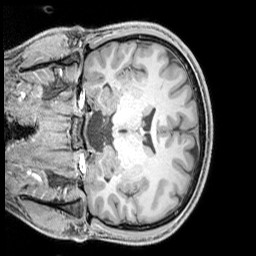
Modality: T1w
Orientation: coronal
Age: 21
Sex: male
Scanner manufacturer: siemens
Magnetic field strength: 3 T
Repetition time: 2.3 s
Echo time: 0.00226 s